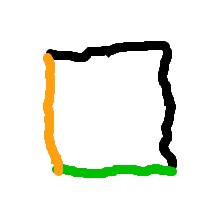
Shape: square